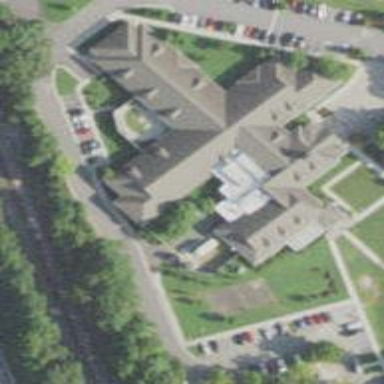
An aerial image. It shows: Hospital.